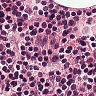
Metastatic tissue present: no